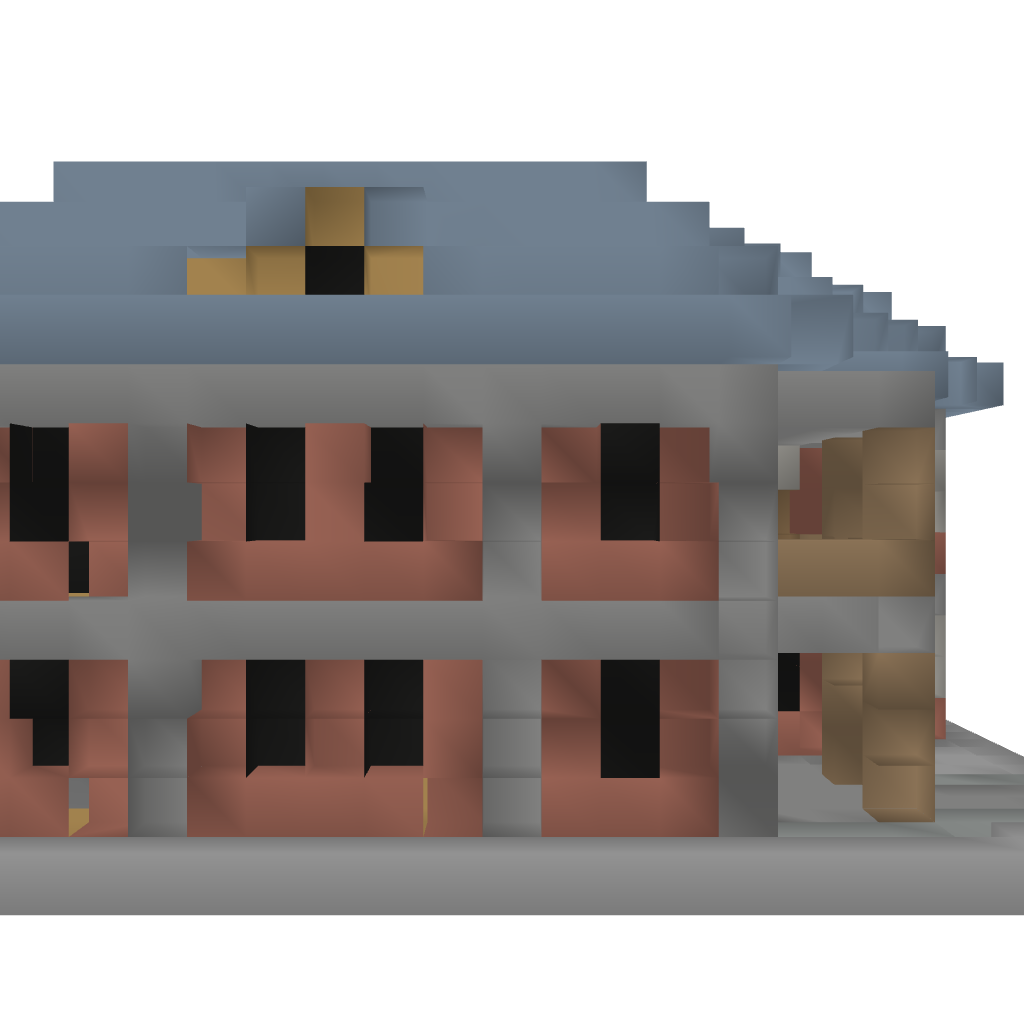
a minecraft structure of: House #1 By JJcash